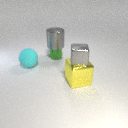
large yellow metal cube below small gray metal cube